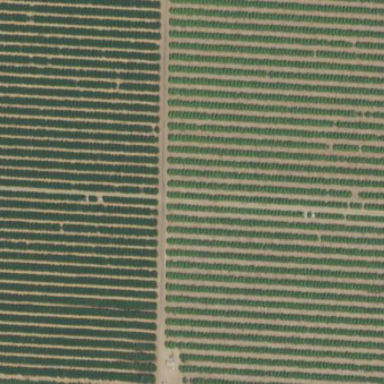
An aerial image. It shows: Orange orchard with rows of vibrant orange trees.